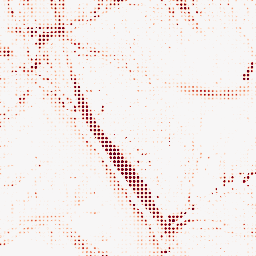
Category: morphological
Decomposition family: morphological
Decomposition parameters: operation: opening
size: 10
Upsampling method: sinc_blackman
Upsampling parameters: scale: 8
kernel_size: 4
Upsampling scale: 8